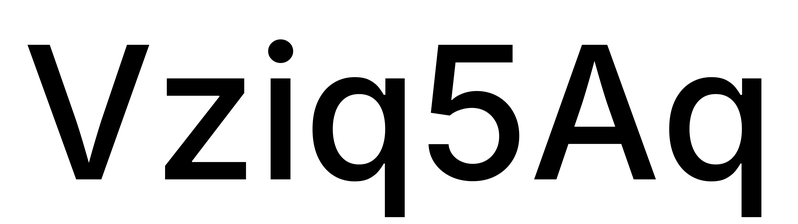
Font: Inter_Medium